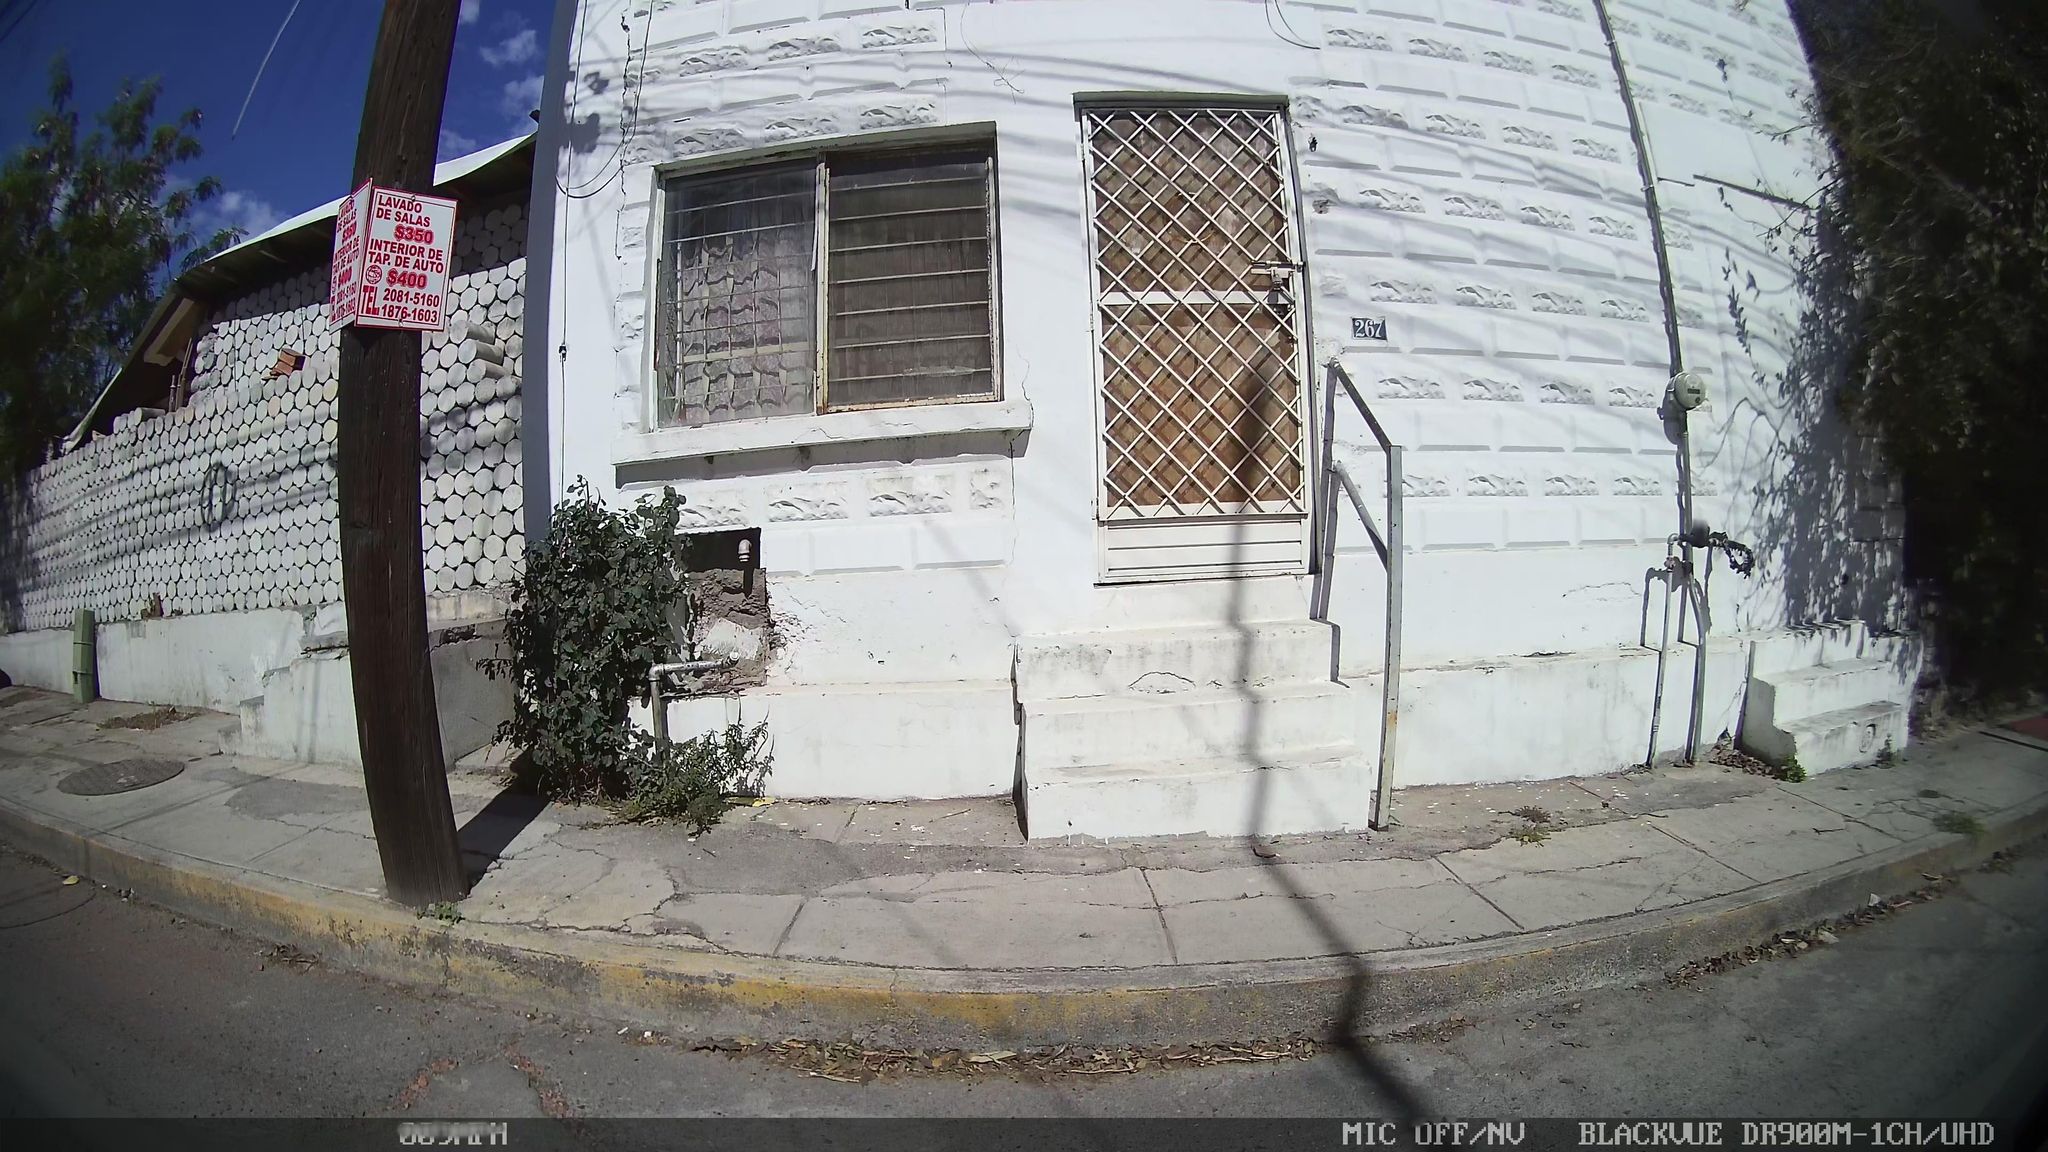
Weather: clear
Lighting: day
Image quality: good
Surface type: cycling surface
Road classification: residential
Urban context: suburban or peri-urban
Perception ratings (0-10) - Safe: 4.88, Lively: 1.24, Beautiful: 3.21, Boring: 5.69, Depressing: 8.57, Wealthy: 3.11